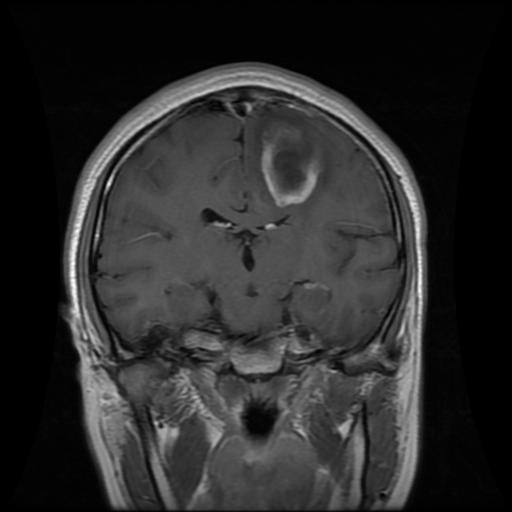
Label: glioma